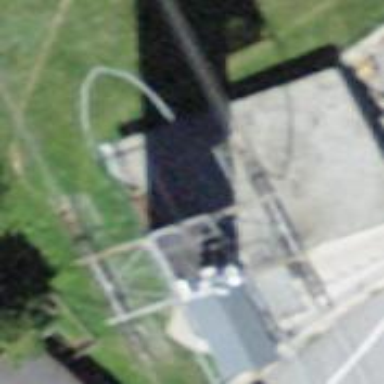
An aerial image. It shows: Antenna.